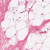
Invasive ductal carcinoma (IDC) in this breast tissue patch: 0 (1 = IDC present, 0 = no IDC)